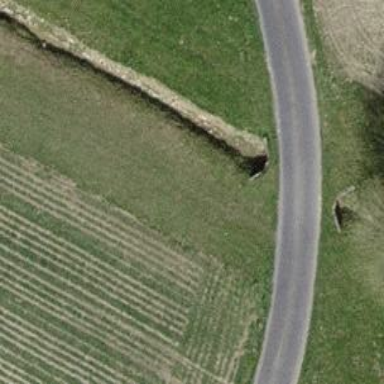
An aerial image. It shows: Culvert tunnel.